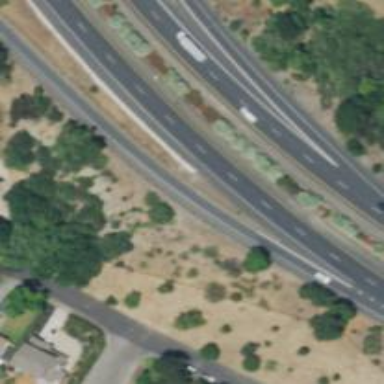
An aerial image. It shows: Motorway link.